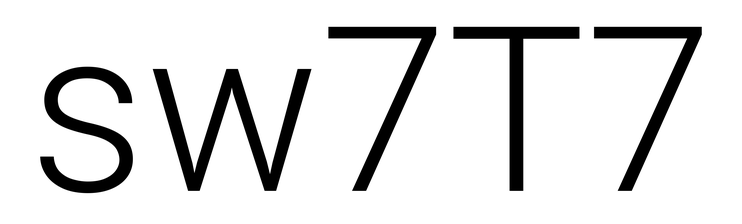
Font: Roboto_Light